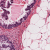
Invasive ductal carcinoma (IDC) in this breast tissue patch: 0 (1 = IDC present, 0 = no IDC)